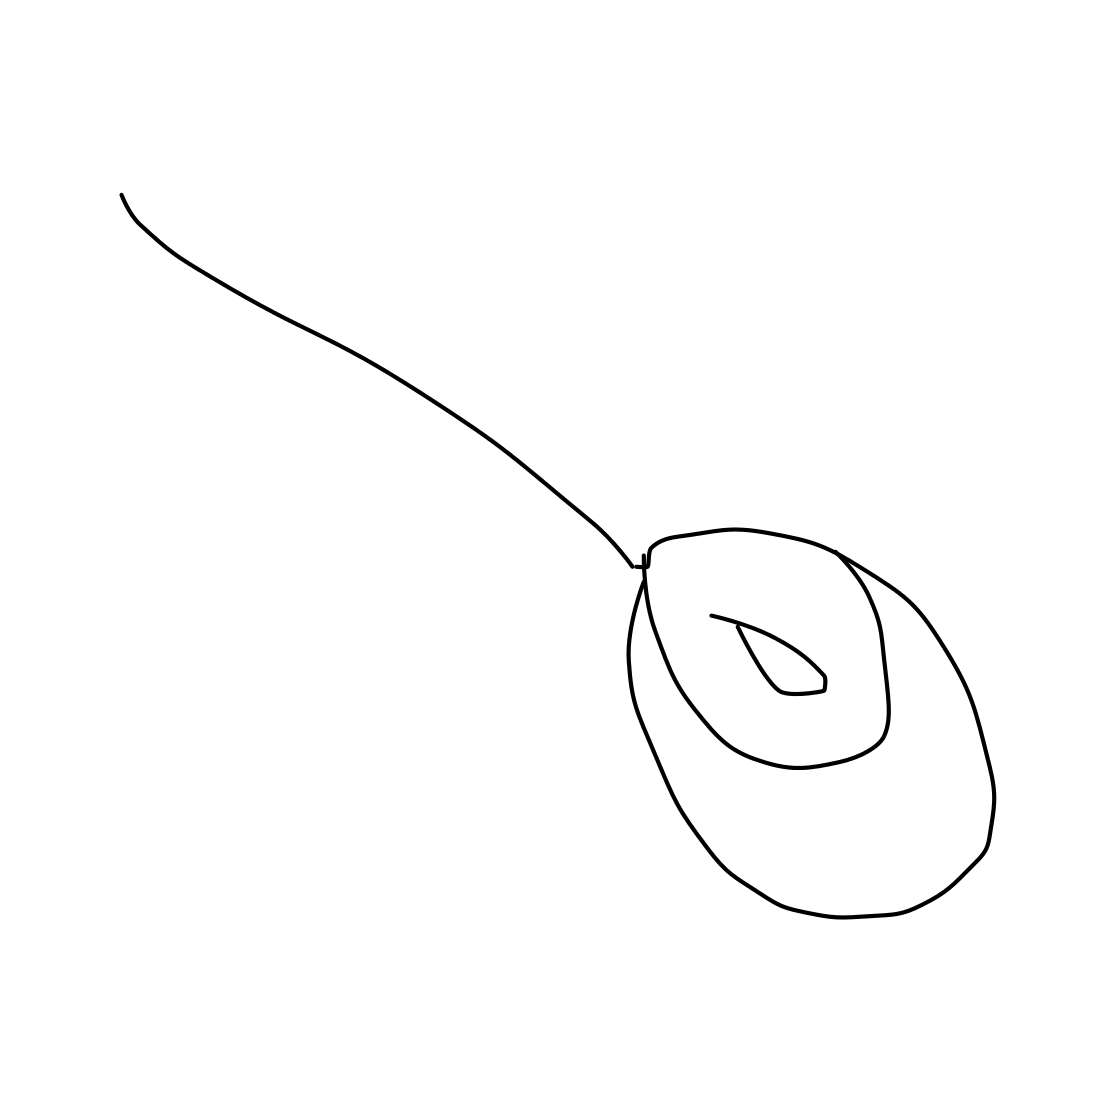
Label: computer-mouse